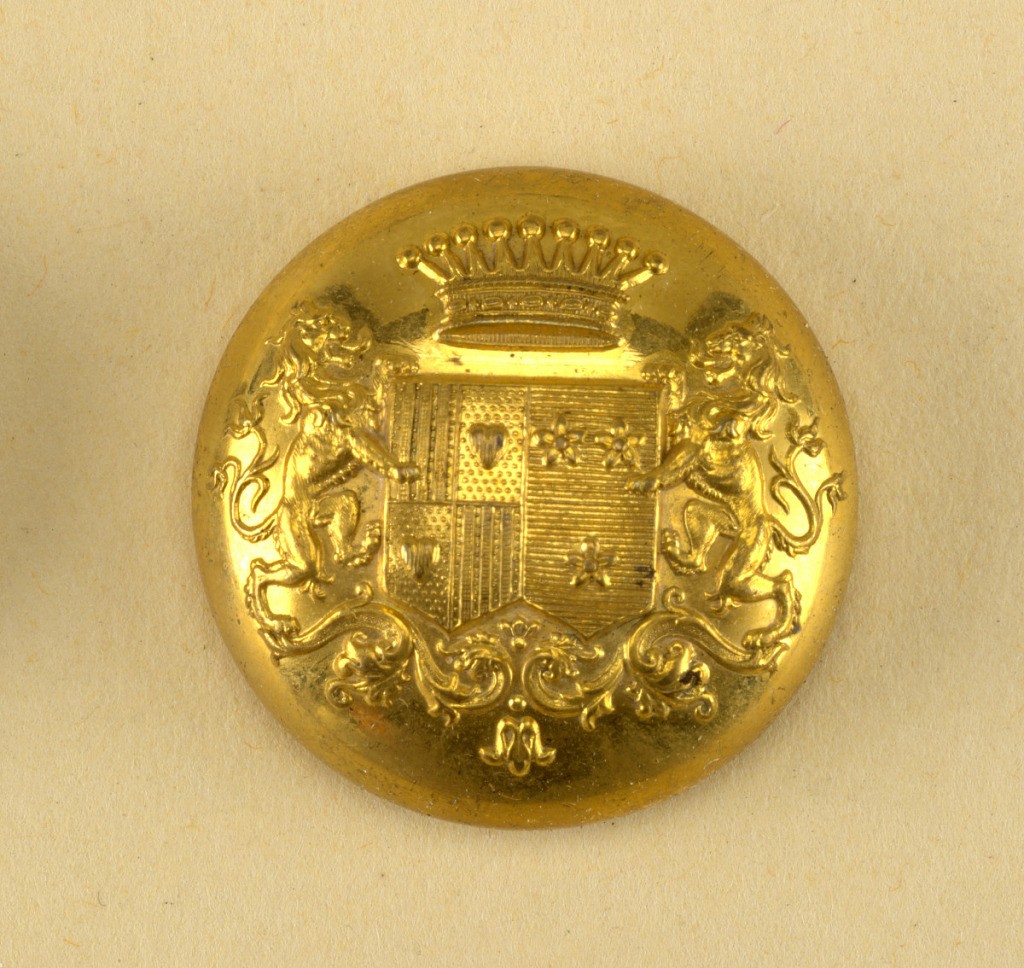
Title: Buttons
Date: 19th century
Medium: gold-plated brass
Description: double shield showing two coats of arms [at left, hearts and vertical stripes, at right, three five petalled flowers] lion supporters standing on scrolled leaves; above, a crown.  On reverse, "Superior France."

Component -a is on Cooper Union Exhibition card 5
Component -d is on card 45